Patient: sex F, age 61
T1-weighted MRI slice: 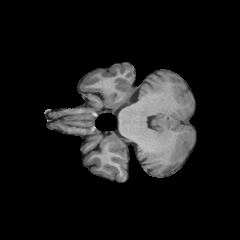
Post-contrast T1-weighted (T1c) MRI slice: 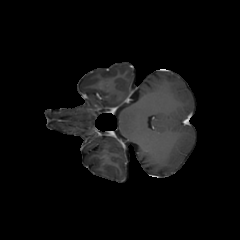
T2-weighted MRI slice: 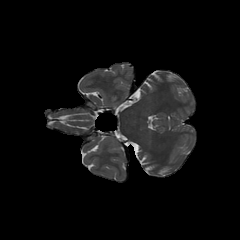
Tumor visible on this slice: no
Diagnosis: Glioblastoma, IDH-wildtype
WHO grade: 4